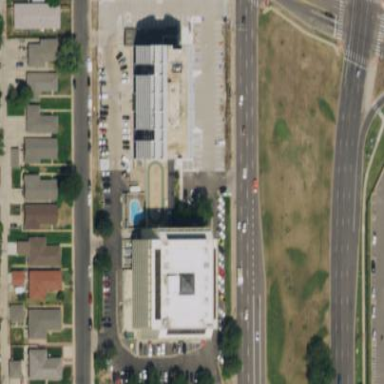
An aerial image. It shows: Commercial area.